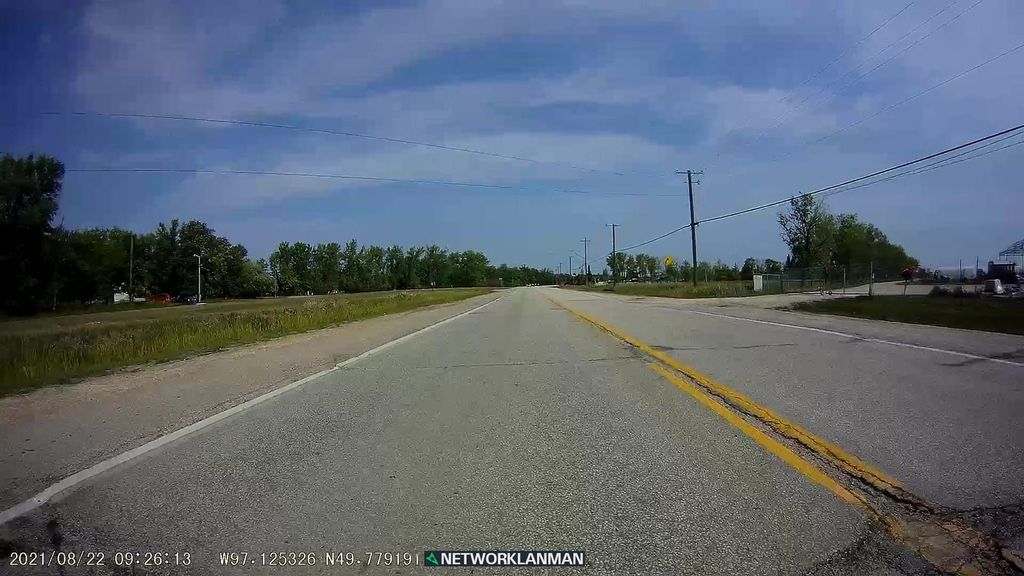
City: winnipeg